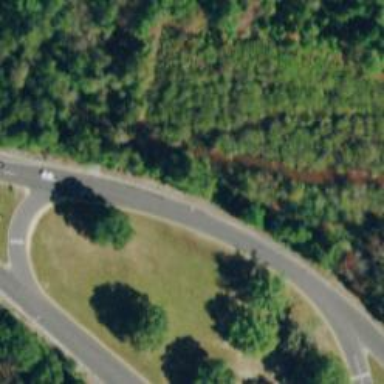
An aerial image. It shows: Asphalt road classified as trunk highway.